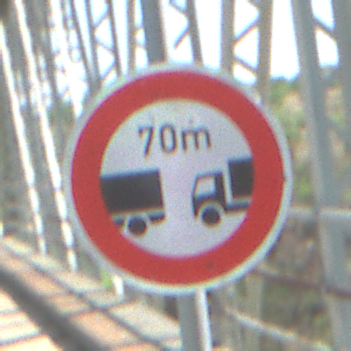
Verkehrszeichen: VerbotUnterschreitenMindestabstand
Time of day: MorningAfternoon
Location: Outdoor (Special)
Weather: Clear
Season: NotSpecified
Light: Natural